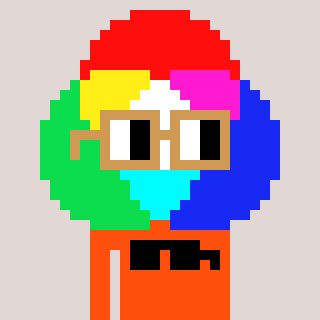
a pixel art character with square brown glasses, a color circle-shaped head and a orange-colored body on a warm background